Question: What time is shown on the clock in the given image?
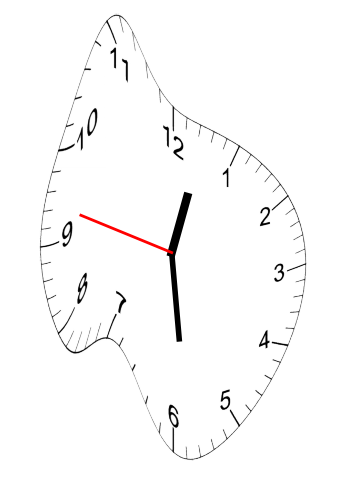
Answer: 12:28:47